Question: I need to run small snippets of C# code for educational purposes and for each execution, I should open the project (solution), delete existing code, type new code, build and compile, and then run the project. For example, for executing 'string.IsNullOrEmpty("something")' I should follow all this procedure.
I just thought of something like:

In which I can enter code snippets, click execute, and then see the result. Is there anyway to do that?
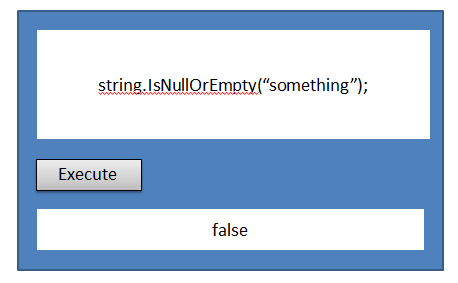
Answer: You didn't explicitly state if you're looking for guidance on implementing your own solution or what, but if you're open to using a third party utility then <URL> is pretty much exactly what you're describing.